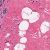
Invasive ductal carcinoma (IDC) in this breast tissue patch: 0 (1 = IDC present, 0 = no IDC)